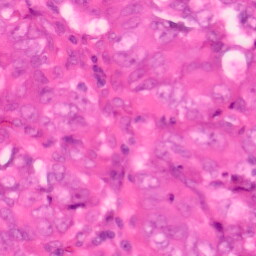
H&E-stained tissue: Colon